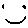
Label: smiley face